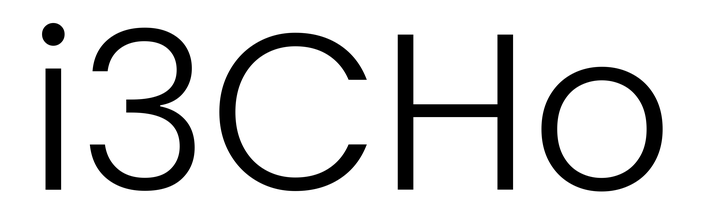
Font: Poppins-Light